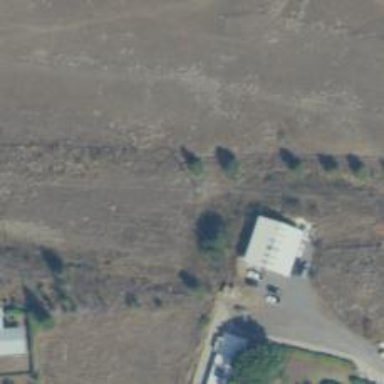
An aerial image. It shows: Power pole.